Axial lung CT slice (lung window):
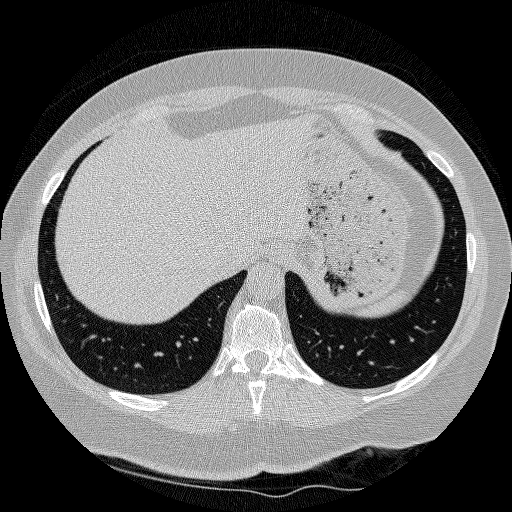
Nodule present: no